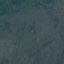
Land use / land cover class: Pasture